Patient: sex M, age 66
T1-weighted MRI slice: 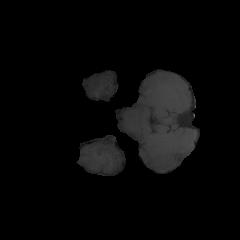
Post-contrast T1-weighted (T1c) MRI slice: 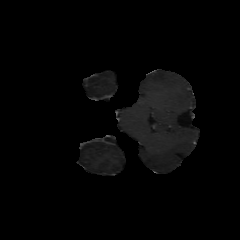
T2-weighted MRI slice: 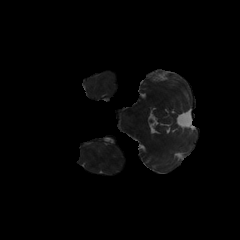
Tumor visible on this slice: no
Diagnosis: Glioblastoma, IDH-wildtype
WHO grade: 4